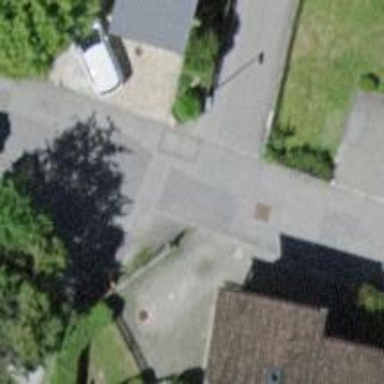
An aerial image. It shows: Asphalt road in residential area.